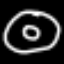
Label: donut